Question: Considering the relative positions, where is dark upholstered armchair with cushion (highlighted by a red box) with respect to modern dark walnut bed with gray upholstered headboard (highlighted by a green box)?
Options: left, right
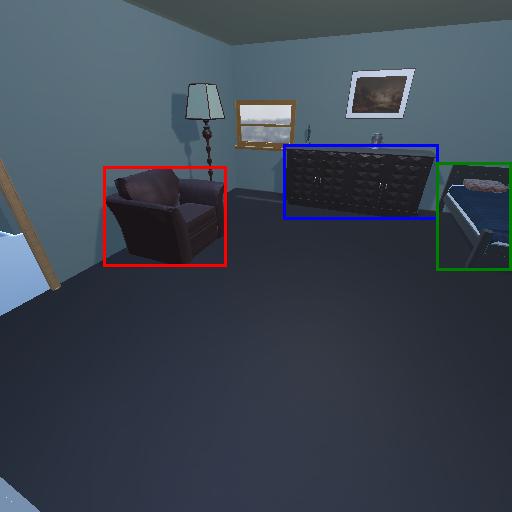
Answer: left